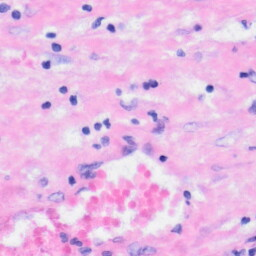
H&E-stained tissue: Liver